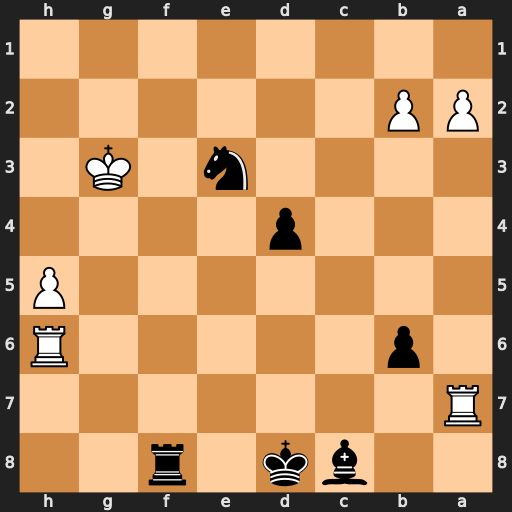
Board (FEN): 2bk1r2/R7/1p5R/7P/3p4/4n1K1/PP6/8
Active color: b
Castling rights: -
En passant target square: -
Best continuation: Nf5+ Kf2 Nxh6+